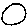
Label: circle